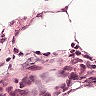
Metastatic tissue present: no